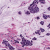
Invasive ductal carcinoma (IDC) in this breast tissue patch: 0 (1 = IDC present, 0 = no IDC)